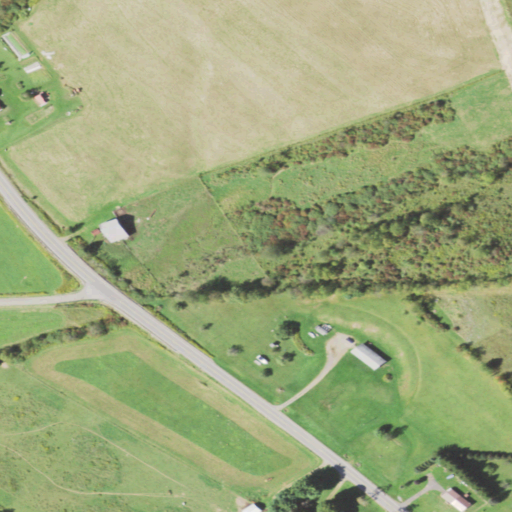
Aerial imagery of valley in Pennsylvania named Burbank Hollow containing pasture, open development, mixed forest, low intensity development, and deciduous forest